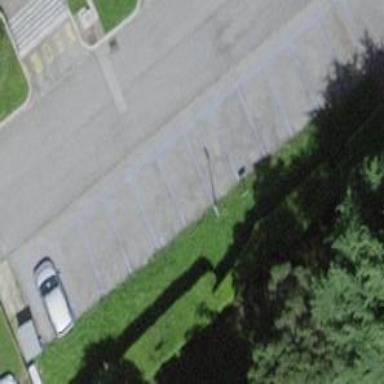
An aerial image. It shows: Parking area with asphalt surface.